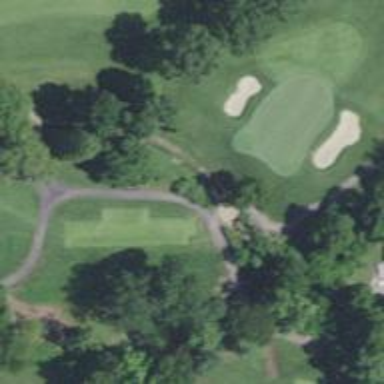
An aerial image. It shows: Golf cartpath that is also road path.